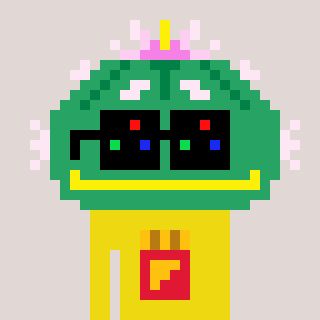
a pixel art character with square black sunglasses, a peyote-shaped head and a yellow-colored body on a warm background